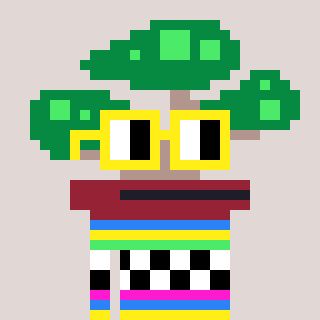
a pixel art character with square yellow glasses, a bonsai-shaped head and a orange-colored body on a warm background